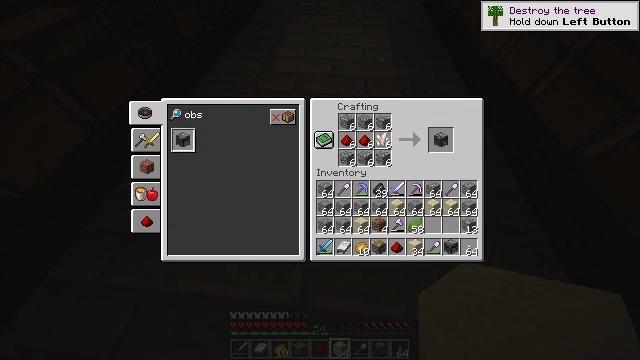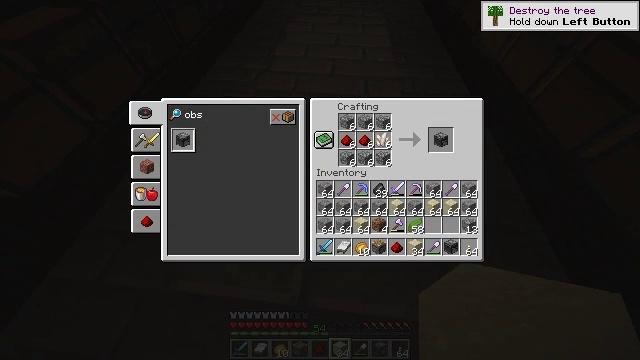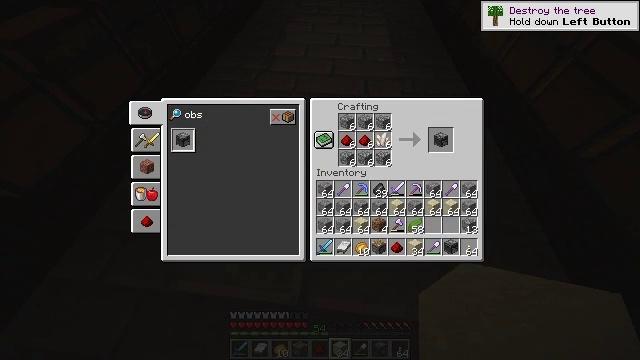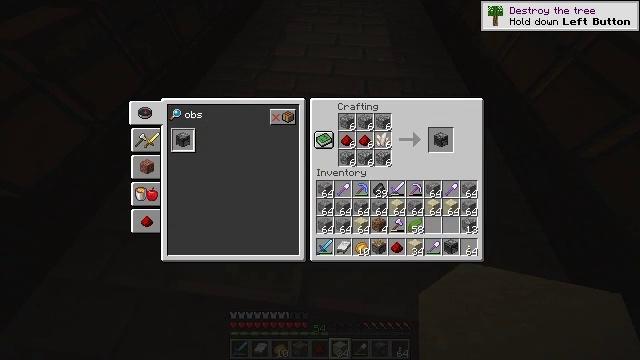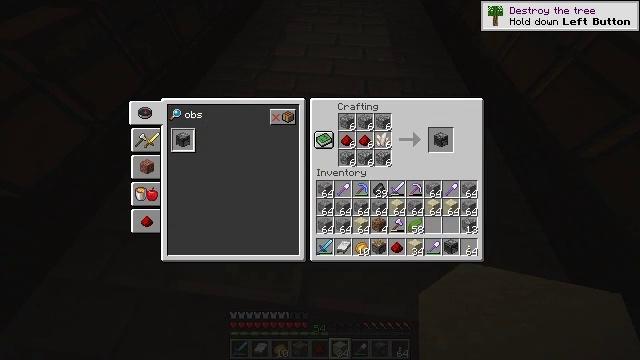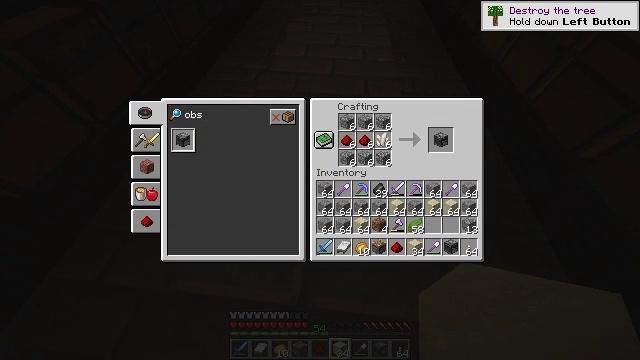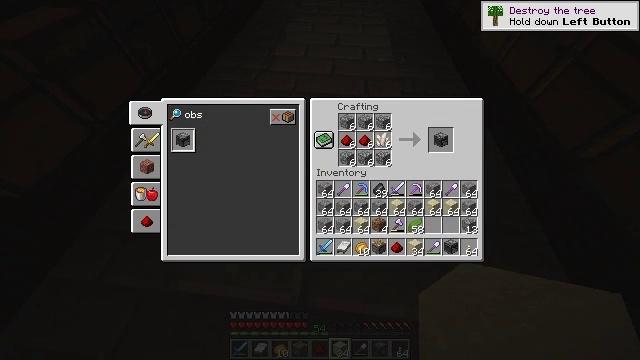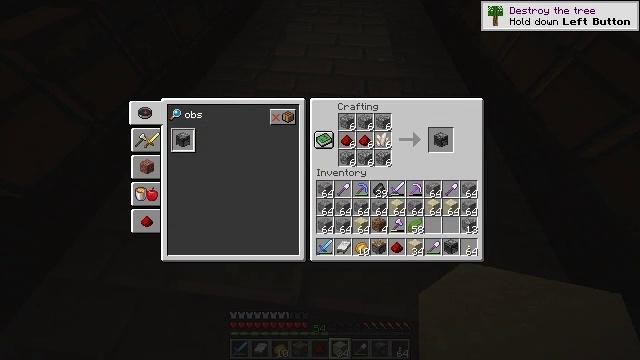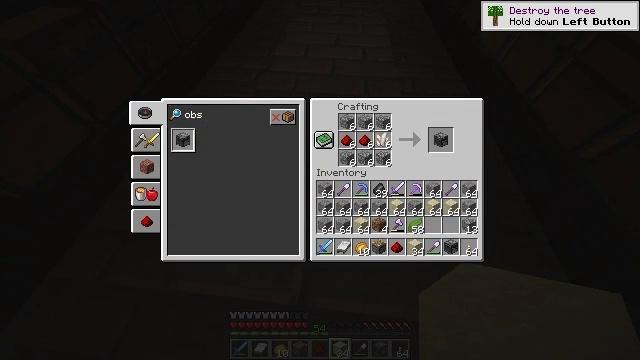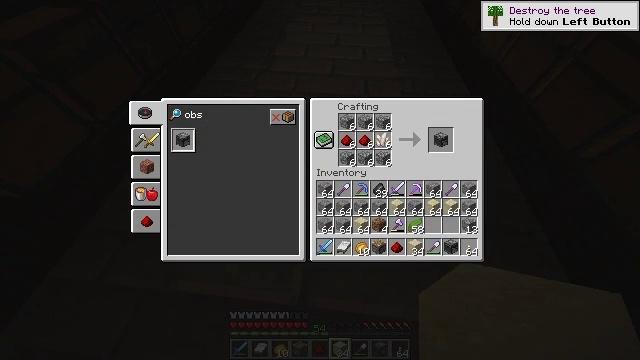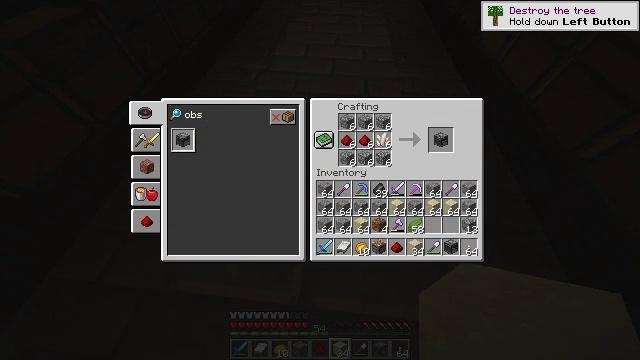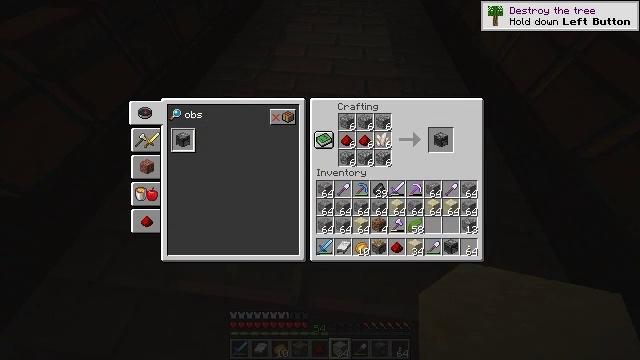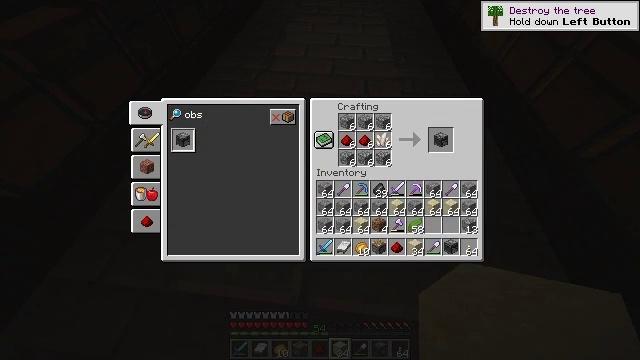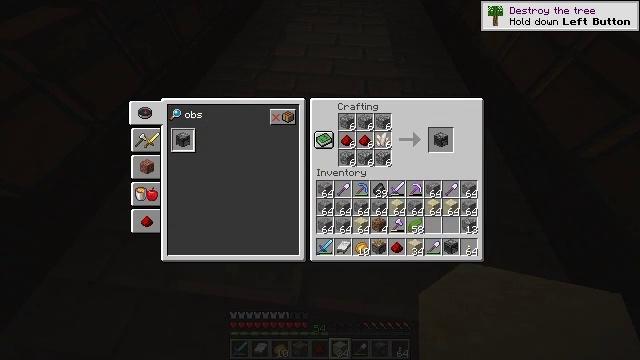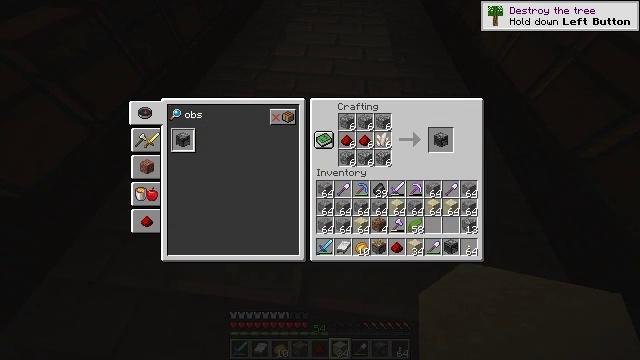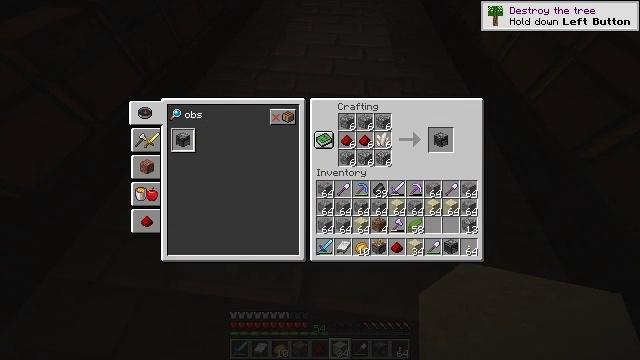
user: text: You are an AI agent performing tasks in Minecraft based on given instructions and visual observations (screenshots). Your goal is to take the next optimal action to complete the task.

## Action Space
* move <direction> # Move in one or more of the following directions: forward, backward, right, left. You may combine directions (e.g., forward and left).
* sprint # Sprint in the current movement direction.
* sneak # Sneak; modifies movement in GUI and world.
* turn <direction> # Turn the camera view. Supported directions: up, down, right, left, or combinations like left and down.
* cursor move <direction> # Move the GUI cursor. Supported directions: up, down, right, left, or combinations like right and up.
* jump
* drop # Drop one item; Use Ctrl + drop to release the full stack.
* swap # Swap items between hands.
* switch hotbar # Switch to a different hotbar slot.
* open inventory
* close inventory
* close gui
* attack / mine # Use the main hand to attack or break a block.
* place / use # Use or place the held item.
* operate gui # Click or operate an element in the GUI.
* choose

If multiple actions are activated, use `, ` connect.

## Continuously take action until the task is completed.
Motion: motion action
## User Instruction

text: Combine materials at the crafting table to get an observer.
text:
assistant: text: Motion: sneak, operate gui
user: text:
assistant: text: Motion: sneak, operate gui
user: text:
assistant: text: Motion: sneak
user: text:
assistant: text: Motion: sneak
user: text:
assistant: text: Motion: sneak
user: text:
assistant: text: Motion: sneak
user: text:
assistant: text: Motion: sneak
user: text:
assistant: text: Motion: sneak
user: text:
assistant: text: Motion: sneak
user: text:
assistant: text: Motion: sneak
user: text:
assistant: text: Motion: sneak
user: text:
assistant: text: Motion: sneak
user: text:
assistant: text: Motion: sneak
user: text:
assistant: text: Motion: sneak
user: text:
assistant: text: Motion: sneak
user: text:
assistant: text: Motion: sneak
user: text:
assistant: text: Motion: sneak
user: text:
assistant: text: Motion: sneak
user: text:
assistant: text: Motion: sneak, choose
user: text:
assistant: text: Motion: sneak, choose
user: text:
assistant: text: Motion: sneak, choose
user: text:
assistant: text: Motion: sneak
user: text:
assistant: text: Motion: sneak
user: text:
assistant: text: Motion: sneak